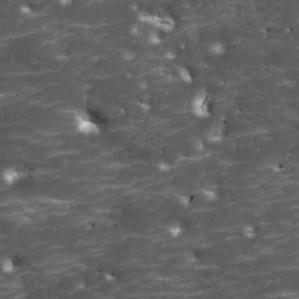
Label: non_frost